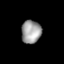
Tissue: lung
Cell type: Endothelial cells
Senescence score: 0.5398
Nuclear area (px): 449
Mean DAPI intensity: 157.078